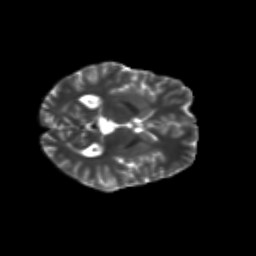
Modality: T2w
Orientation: axial
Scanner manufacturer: siemens
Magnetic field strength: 3 T
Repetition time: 9.2 s
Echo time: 0.084 s